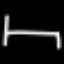
Label: bed